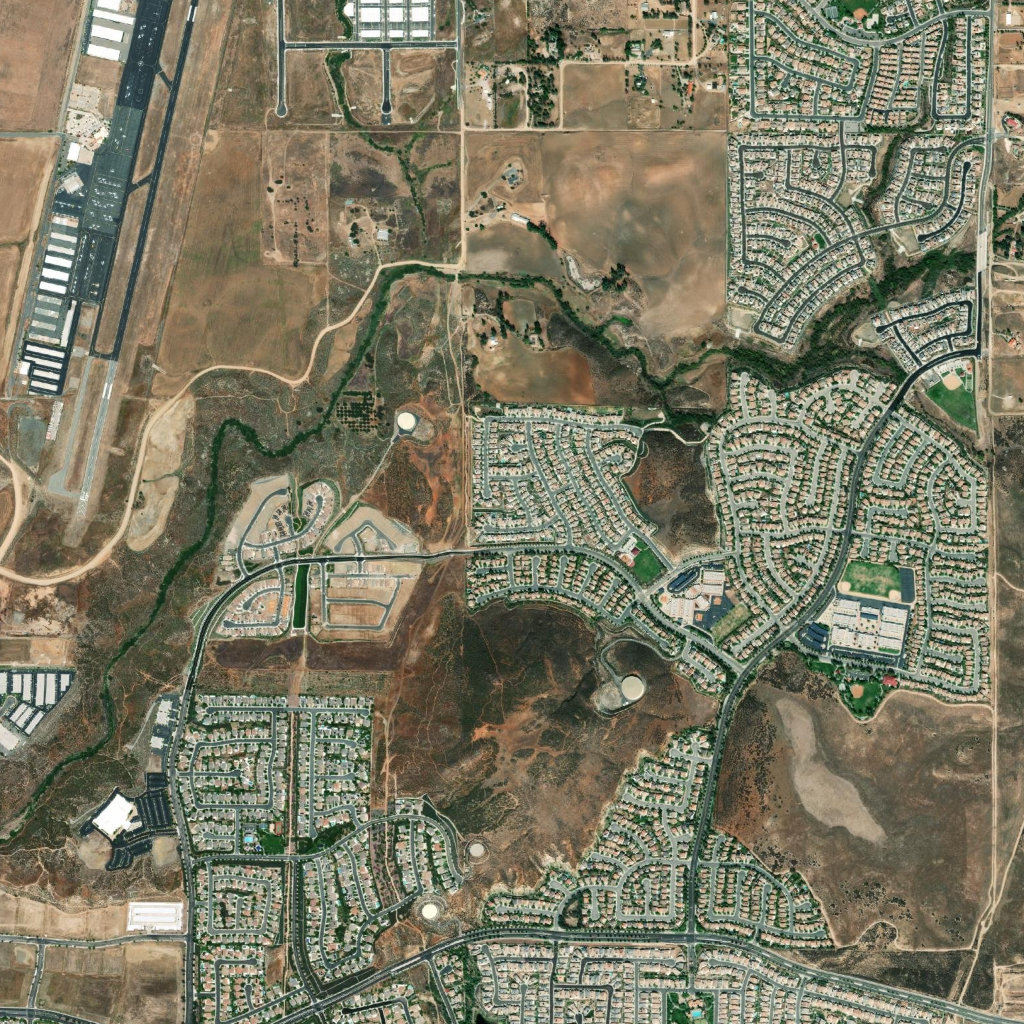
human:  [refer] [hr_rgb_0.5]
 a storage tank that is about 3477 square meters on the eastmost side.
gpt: <box>[[60, 65, 62, 68, 0]]</box>